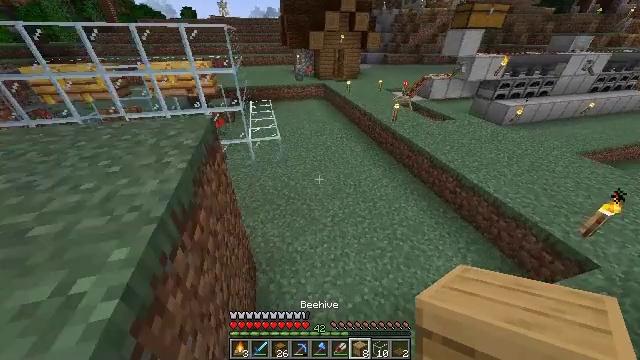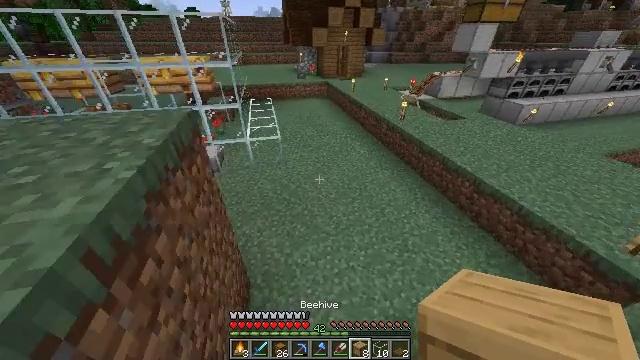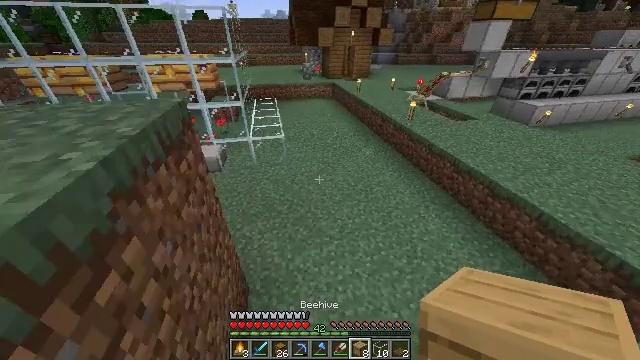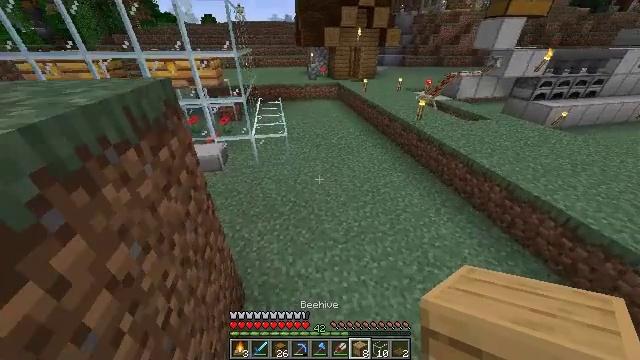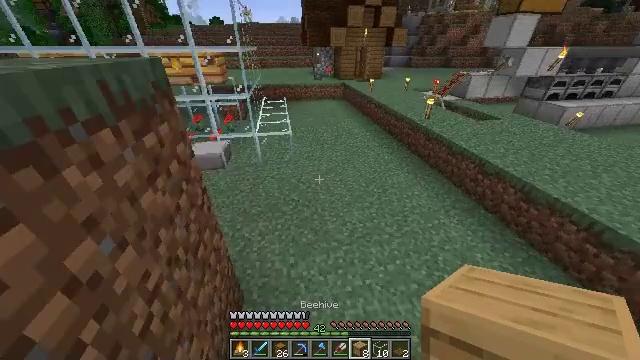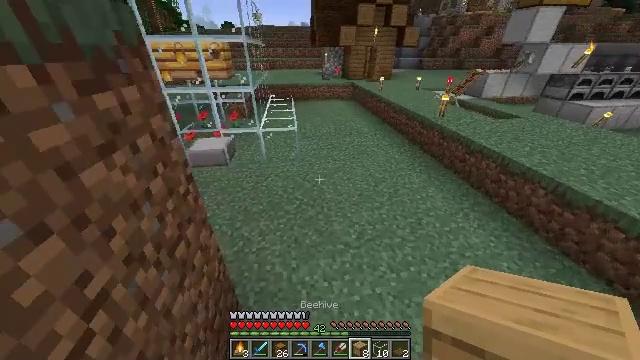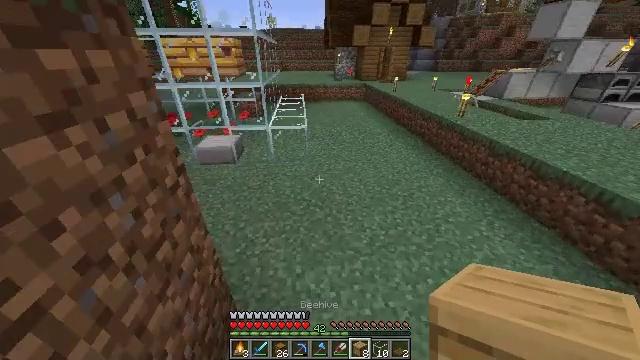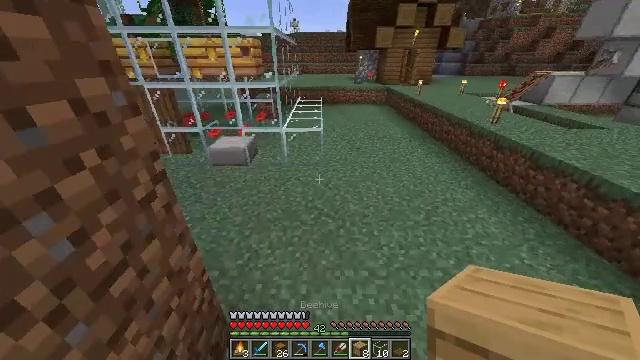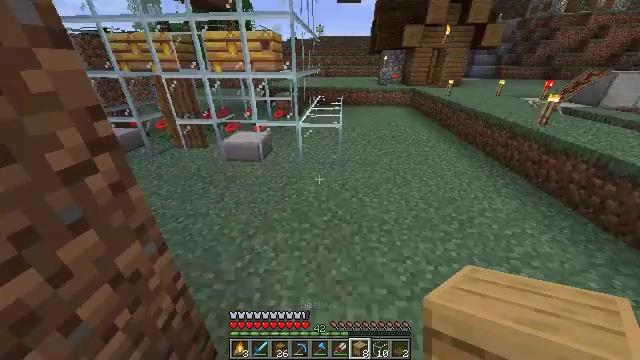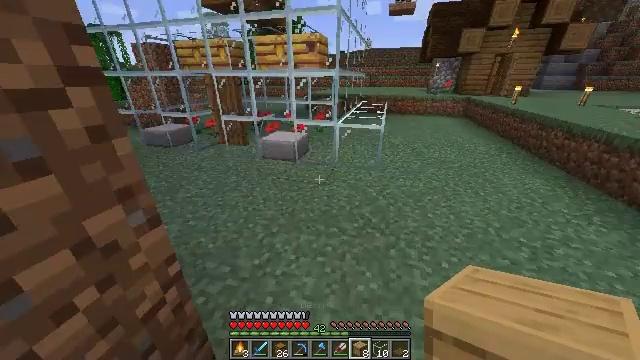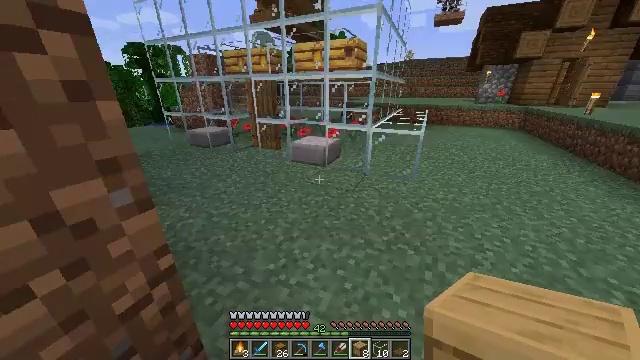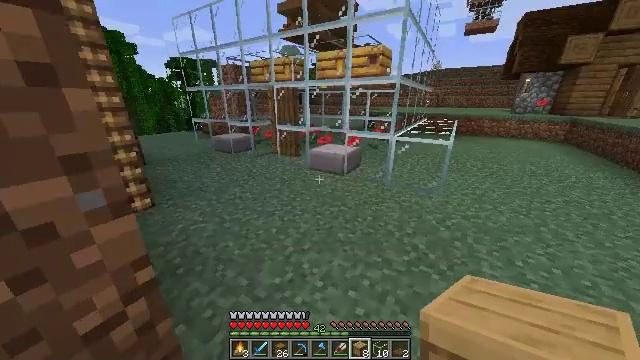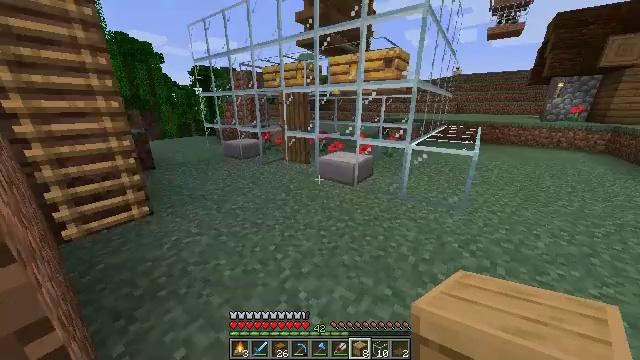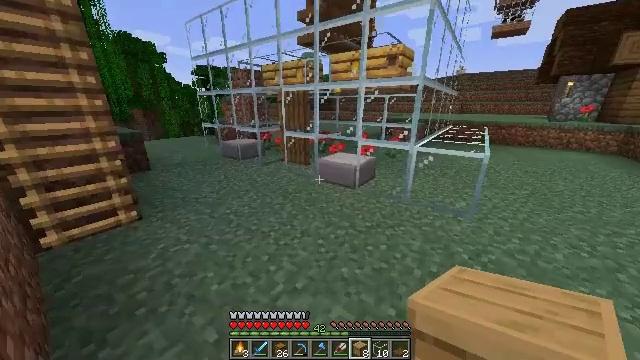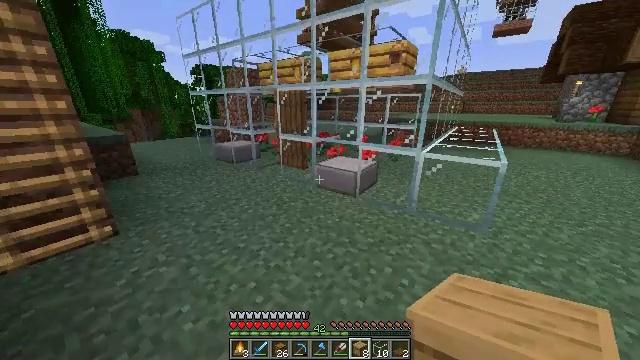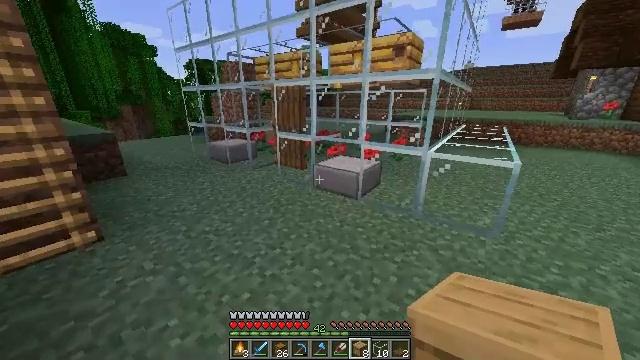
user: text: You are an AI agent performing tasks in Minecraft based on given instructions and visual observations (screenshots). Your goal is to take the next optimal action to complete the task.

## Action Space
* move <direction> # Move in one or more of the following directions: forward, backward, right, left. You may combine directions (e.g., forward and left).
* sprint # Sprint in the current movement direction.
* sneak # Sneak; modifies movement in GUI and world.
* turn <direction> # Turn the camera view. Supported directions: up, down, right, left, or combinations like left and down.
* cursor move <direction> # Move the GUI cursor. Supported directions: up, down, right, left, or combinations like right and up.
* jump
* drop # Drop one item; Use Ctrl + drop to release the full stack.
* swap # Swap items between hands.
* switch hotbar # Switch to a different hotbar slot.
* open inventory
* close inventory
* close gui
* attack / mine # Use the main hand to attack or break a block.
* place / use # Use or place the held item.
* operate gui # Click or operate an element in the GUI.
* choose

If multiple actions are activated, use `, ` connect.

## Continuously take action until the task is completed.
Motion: motion action
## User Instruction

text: Attack the glass to break it.
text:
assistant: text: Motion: move forward
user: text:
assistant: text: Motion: move forward, turn left
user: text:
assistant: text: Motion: move forward, turn left
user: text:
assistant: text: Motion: move forward, sprint, turn left
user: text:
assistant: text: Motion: move forward, sprint, turn left
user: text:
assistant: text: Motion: move forward, sprint, turn left
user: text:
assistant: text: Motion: move forward, sprint, turn left
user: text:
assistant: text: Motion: move forward, sprint, turn left and up
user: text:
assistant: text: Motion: move forward, turn left and up
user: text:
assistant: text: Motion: move forward, turn left and up
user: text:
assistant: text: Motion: move forward, turn left and up
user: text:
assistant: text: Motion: move forward, turn left and up
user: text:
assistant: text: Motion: move forward
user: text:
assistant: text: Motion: no_op
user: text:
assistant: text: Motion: no_op
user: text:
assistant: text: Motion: no_op
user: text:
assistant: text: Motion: no_op
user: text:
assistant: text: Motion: no_op
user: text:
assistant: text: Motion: no_op
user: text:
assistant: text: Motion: no_op
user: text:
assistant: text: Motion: no_op
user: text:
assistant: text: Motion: no_op
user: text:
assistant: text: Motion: no_op
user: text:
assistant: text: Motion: no_op
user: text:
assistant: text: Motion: no_op
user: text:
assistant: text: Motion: no_op
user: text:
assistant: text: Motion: no_op
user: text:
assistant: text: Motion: no_op
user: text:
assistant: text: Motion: no_op
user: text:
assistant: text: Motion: no_op